Question: I have a VB script that reads the 11th line from a text file. However from that line I need to extract characters 48 through 53 and save it as a variable. After this is accomplished I would like to use that variable and use it in a web url. Example below:
Contents of the szCPUSer.dat file look like this:

The script I have reads the 10th line
'''
Const ForReading = 1
Set objFSO = CreateObject("Scripting.FileSystemObject")
Set objTextFile = objFSO.OpenTextFile("szCPUSer.dat", ForReading)
For i = 1 to 10
objTextFile.ReadLine
Next
strLine = objTextFile.ReadLine
Wscript.Echo strLine
objTextFile.Close
'''
I need the script to extract 03187 from the 11th line than store it as a variable SerNum. after this I would like to use that number extracted in a url for example:
<URL>
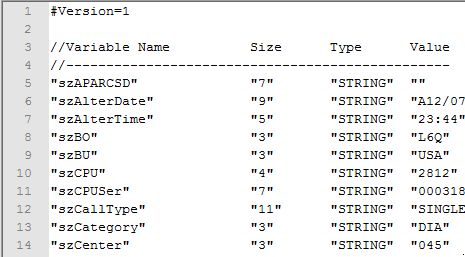
Answer: The following works!
'''
Const ForReading = 1
Set objFSO = CreateObject("Scripting.FileSystemObject")
Set objTextFile = objFSO.OpenTextFile("szCPUSer.dat", ForReading)
For i = 1 to 10
objTextFile.ReadLine
Next
strLine = objTextFile.ReadLine
Wscript.Echo strLine
objTextFile.Close
'Gets 6 chars starting from Right side
SerNum = Right(strLine, 6)
'Gets 6 chars starting from Left side
SerNum = Left(SerNum, 5)
'Wscript.Echo SerNum
url = "http://seriallookup.com/serial=" & SerNum
Wscript.Echo url
'''